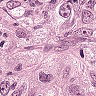
Metastatic tissue present: yes